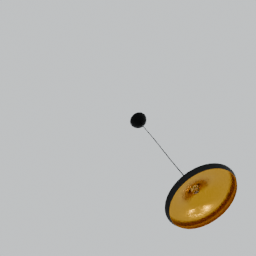
Label: lighting